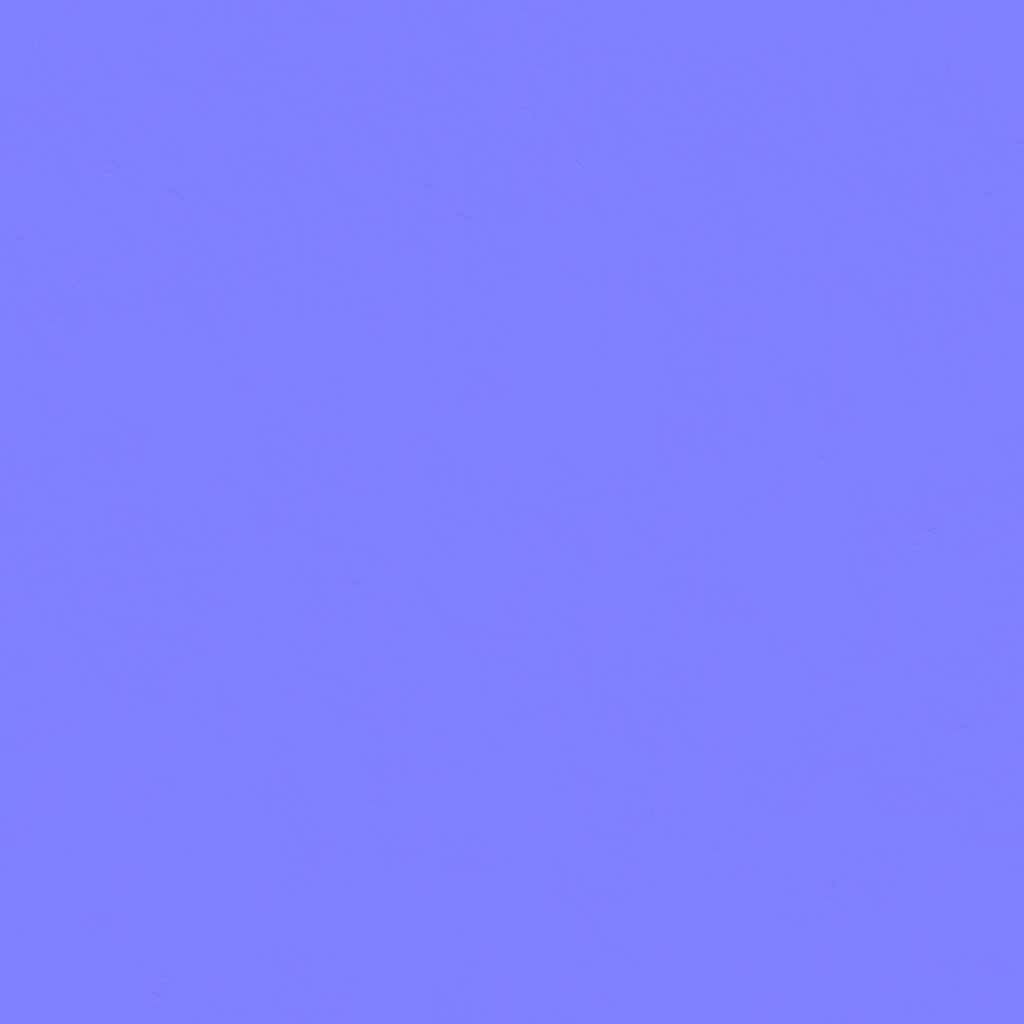
Texture map type: NormalGL